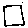
Label: square